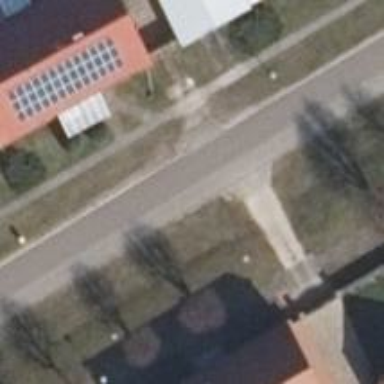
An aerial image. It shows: Smooth asphalt road in residential area.